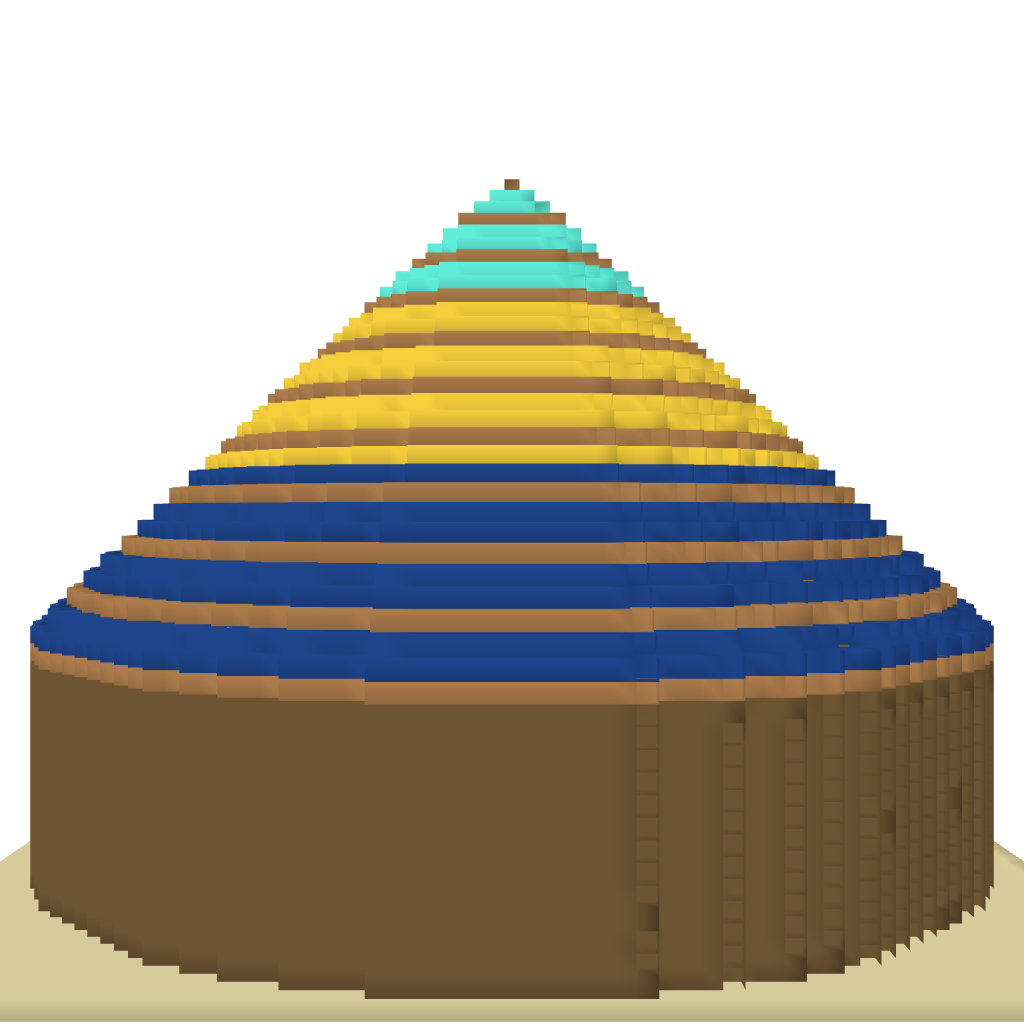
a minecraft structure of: Arena